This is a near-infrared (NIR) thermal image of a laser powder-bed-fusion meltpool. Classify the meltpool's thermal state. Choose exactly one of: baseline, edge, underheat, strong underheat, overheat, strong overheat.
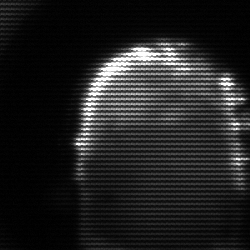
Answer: baseline